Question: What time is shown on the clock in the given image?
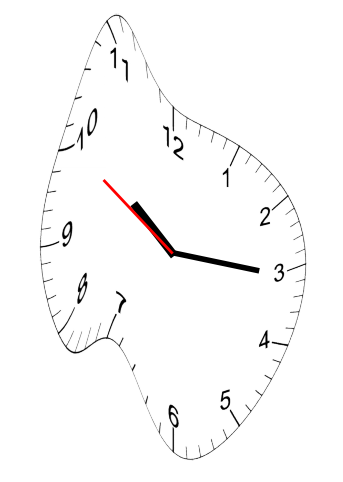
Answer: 10:15:50